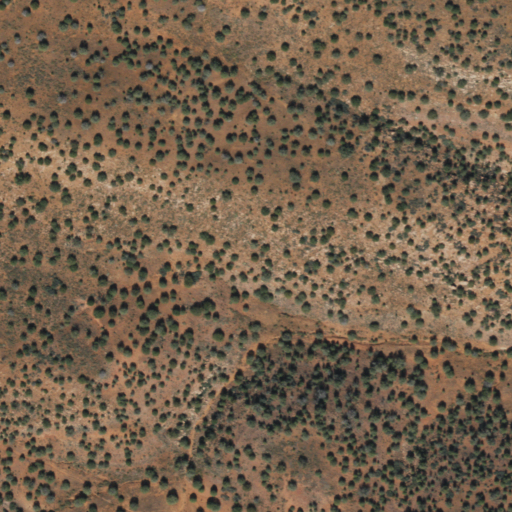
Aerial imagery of mountain in Arizona named Packard Mesa containing only shrub